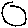
Label: circle